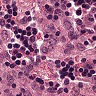
Metastatic tissue present: no